Question: I am trying to remove the white space around a toolstripcontrolhost control which hosts a calendar control in a contextmenu. See the attached image and code.
VB:
'''
Dim menuItem As ToolStripMenuItem = New ToolStripMenuItem("MyMenu")
Dim calControl As New MonthCalendar
Dim controlHost As ToolStripControlHost = New ToolStripControlHost(calControl)
controlHost.Margin = Padding.Empty
controlHost.Padding = Padding.Empty
ContextMenuStrip1.Items.Add(menuItem)
menuItem.DropDown.Items.Add(controlHost)
'''
C#:
'''
ToolStripMenuItem menuItem = new ToolStripMenuItem("MyMenu");
MonthCalendar calControl = new MonthCalendar();
ToolStripControlHost controlHost = new ToolStripControlHost(calControl);
controlHost.Margin = Padding.Empty;
controlHost.Padding = Padding.Empty;
ContextMenuStrip1.Items.Add(menuItem);
menuItem.DropDown.Items.Add(controlHost);
'''

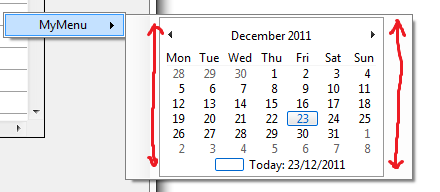
Answer: A 'ToolStripDropDown' will probably work better in this scenario:
'''
MonthCalendar calControl = new MonthCalendar();
ToolStripControlHost controlHost = new ToolStripControlHost(calControl);
controlHost.Margin = Padding.Empty;
controlHost.Padding = Padding.Empty;
ToolStripDropDown toolDrop = new ToolStripDropDown();
toolDrop.Padding = Padding.Emtpy;
toolDrop.Margin = Padding.Empty;
toolDrop.Items.Add(controlHost);
toolDrop.Show(this, location);
'''